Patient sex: M
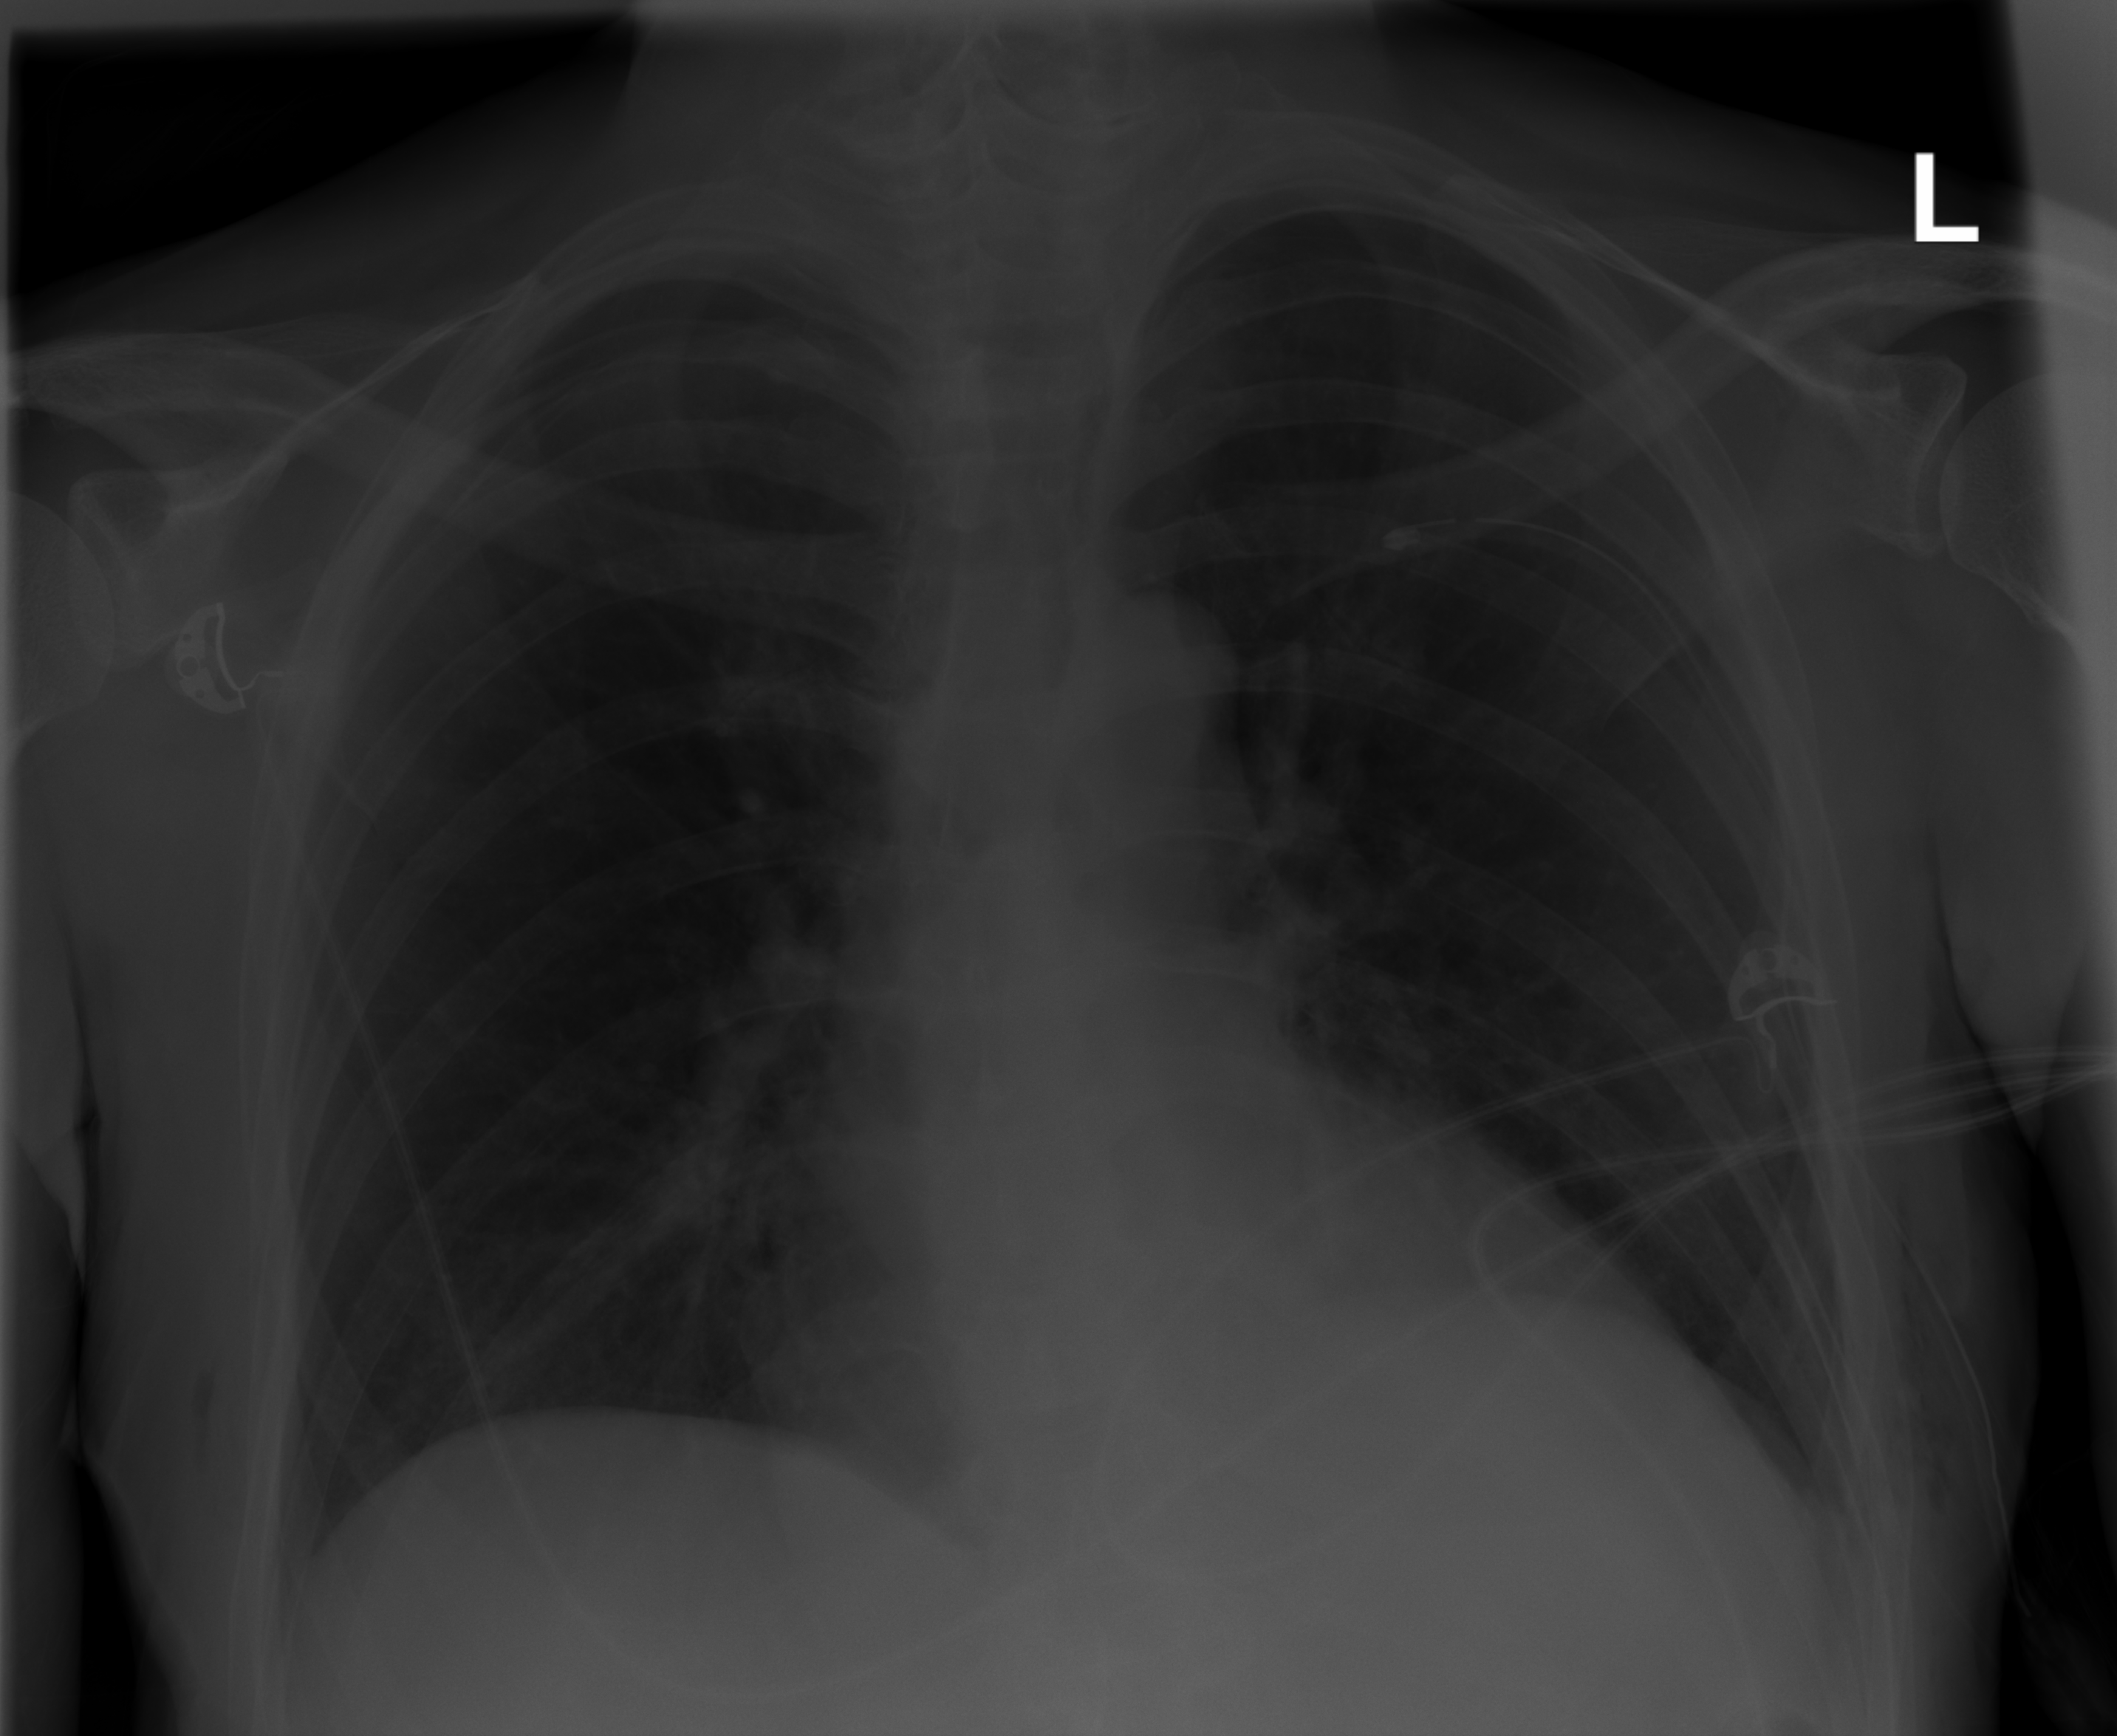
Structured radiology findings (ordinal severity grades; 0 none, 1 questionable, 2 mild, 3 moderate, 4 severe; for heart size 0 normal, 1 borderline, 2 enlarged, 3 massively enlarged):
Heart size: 2
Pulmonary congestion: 0
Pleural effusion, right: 0
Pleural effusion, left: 2
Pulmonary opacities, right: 0
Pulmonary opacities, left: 0
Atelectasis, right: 0
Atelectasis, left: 2